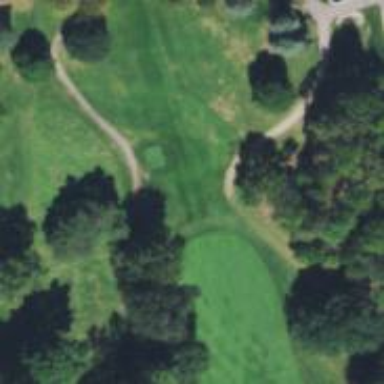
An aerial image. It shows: Path used for both walking and golf.